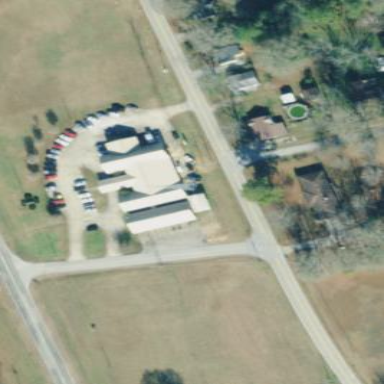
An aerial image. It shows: Ambulance station building.